Question: I'm currently trying to plot a map from a .shp file and the result is not aesthetically pleasing:
'''
minx=-75;
maxx=-68;
miny=-40;
maxy=-30;
cntry02=shaperead('cntry02', 'UseGeoCoords', true);
figure
geoshow(cntry02, 'FaceColor', [1 1 1]);
axis([minx-1 maxx+1 miny-1 maxy+1])
grid on
'''
which produces

Is there a way to
1) plot all the grid (over the countries)?
2) plot the entire frame?
3) display S and W, instead of negative values of latitude and longitude?
I've been fighting with this problem all the morning. Thanks in advance.
You can download the .shp file from here.
<URL>
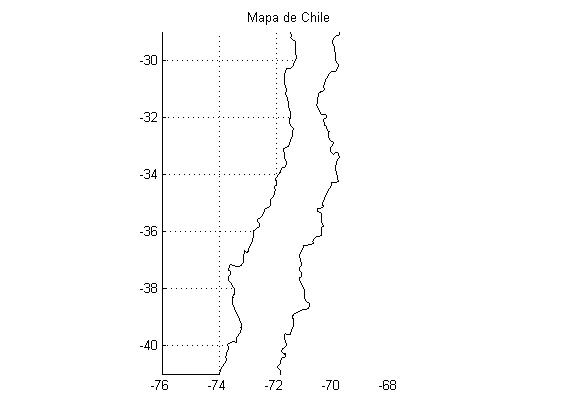
Answer: For problem 1 and2, the reason is that the axes are always behind the plot. So one solution is to add new axes on the current one and display grid, box, and customized ticks.
For problem 3, I use 'regexprep' to replace negative latitude with S suffix (idem for longitude). The only problem I have is that longitude 0 will be 0E, and latitude 0, 0N.
And here is the code:
'''
figure;
axes;
geoshow(cntry02, 'FaceColor', [1 1 1]);
axis([minx-1 maxx+1 miny-1 maxy+1]);
axis off;
hold on; %hold to add new axes
axes('Color','none'); %specify no background, else default is here white
axis([minx-1 maxx+1 miny-1 maxy+1]);
grid on;
box on;
set(gca,'XTick', minx-1:2:maxx+1);
%compute x tick labels
xticks = num2str(minx-1:2:maxx+1);
xticks = regexprep(regexprep(xticks,'-([\d.]+)','$1W'), '[\d\.]+','$0E');
xticks_cell = cellstr(regexp(xticks,'\s+','split'));
set(gca,'XTickLabel',xticks_cell)
set(gca,'YTick', miny-1:2:maxy+1);
% compute y tick labels
yticks = num2str(miny-1:2:maxy+1);
yticks = regexprep(regexprep(yticks,'-([\d.]+)','$1S'), '[\d\.]+','$0N');
yticks_cell = cellstr(regexp(yticks,'\s+','split'));
set(gca,'YTickLabel',yticks_cell)
'''